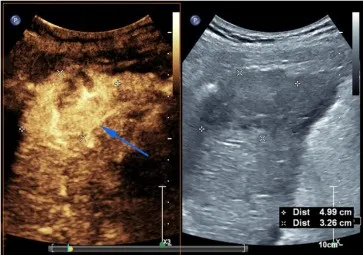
Contrast-enhanced ultrasound (CEUS) images and digital subtraction arteriogram (DSA) during TACE. CEUS in the arterial phase shows hyperenhancement of the mass [ arrow.
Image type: radiology (ultrasound)